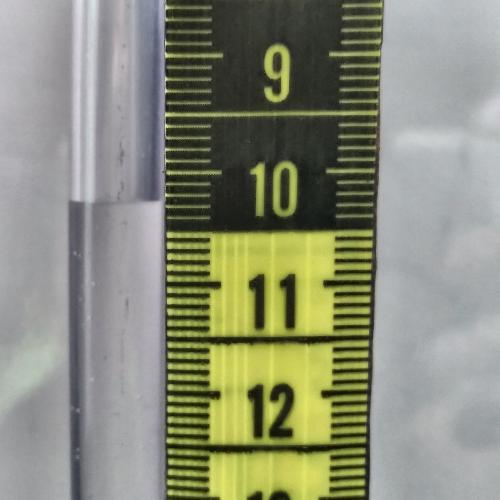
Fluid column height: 10.2 cm